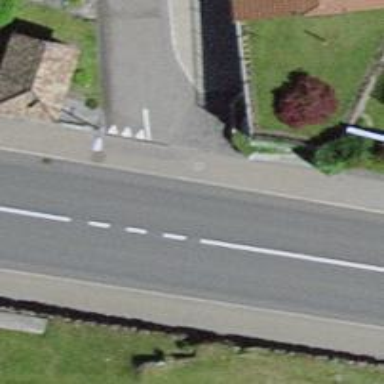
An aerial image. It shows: Unmarked crossing on the road.